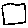
Label: square